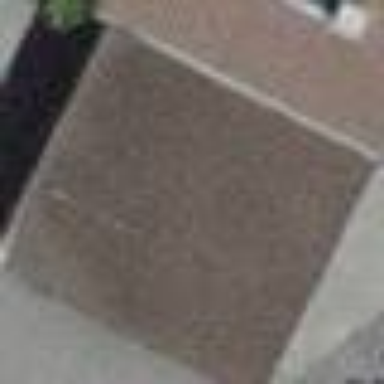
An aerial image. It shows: View of roof of building.